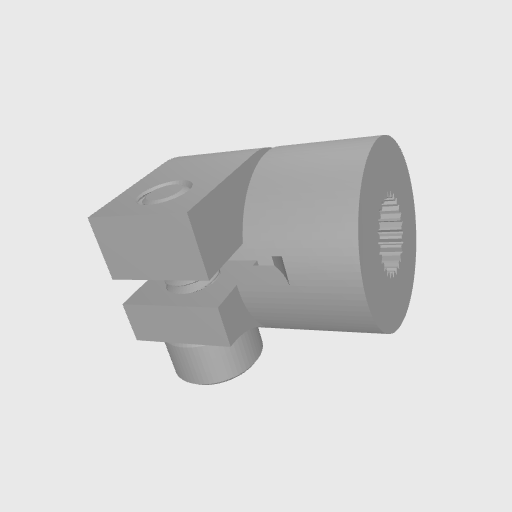
Part: ServoShaftCoupler8ID